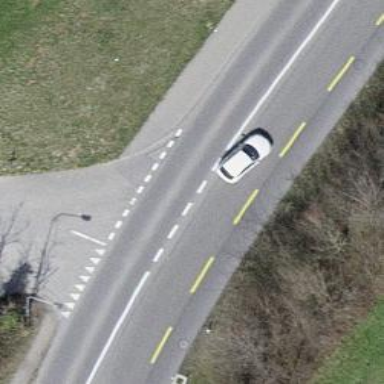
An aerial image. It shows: Residential road with asphalt surface. There is opposite cycleway.